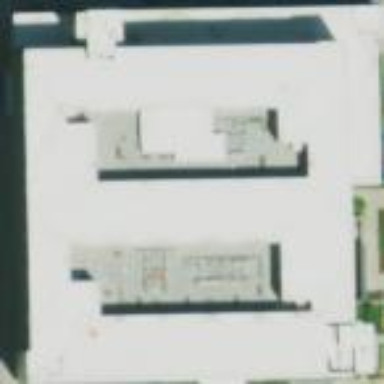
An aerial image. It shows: Residential building.